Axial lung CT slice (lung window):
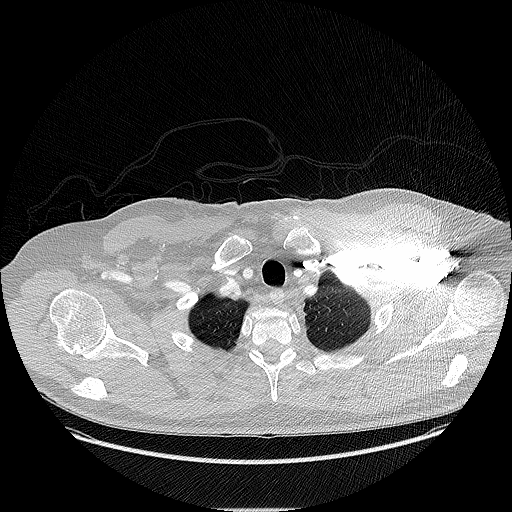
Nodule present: no